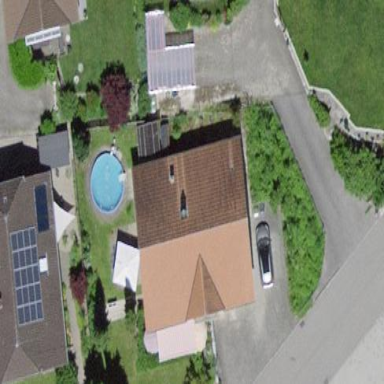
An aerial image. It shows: Detached building with gabled roof.